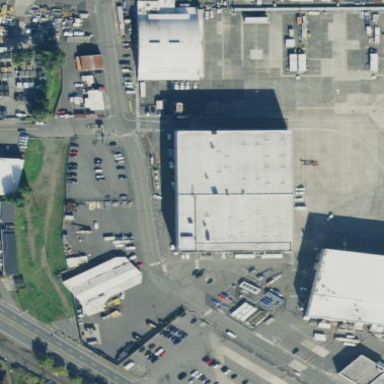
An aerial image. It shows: Hangar.